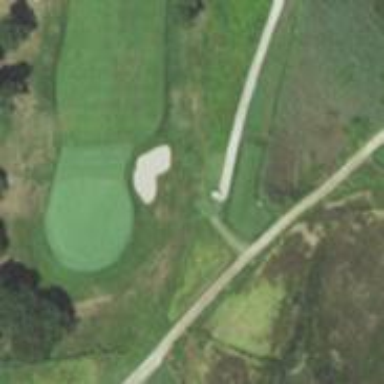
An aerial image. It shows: Golf hole.